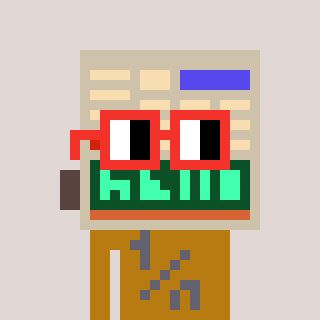
a pixel art character with square red glasses, a calculator-shaped head and a gold-colored body on a warm background